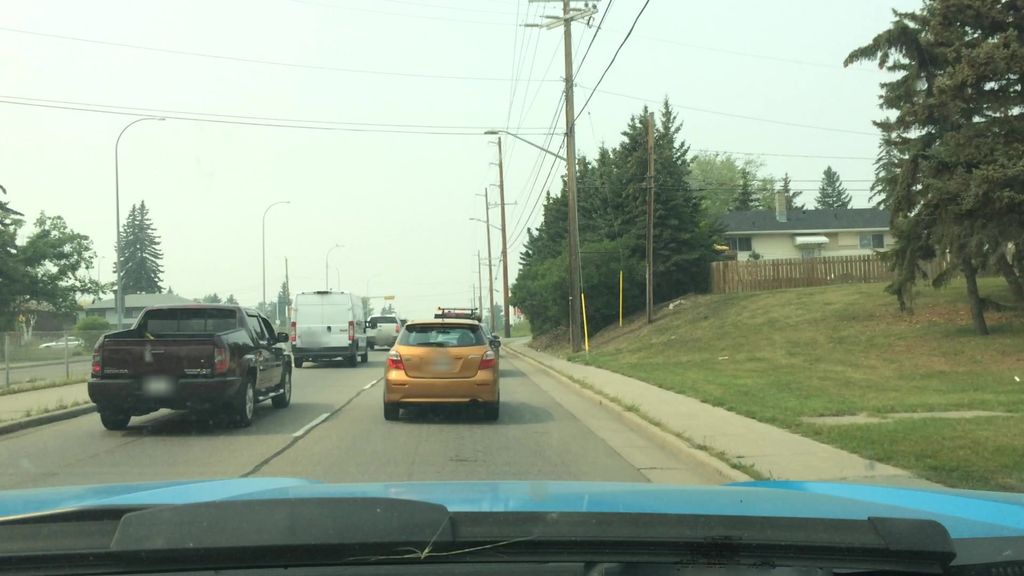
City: calgary